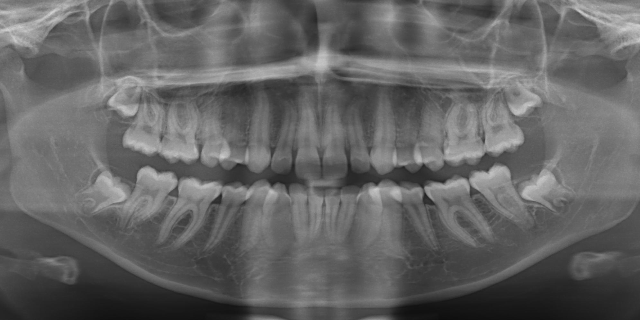
adult